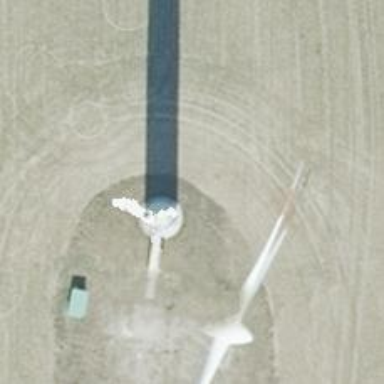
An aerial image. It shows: Wind turbine generating power.